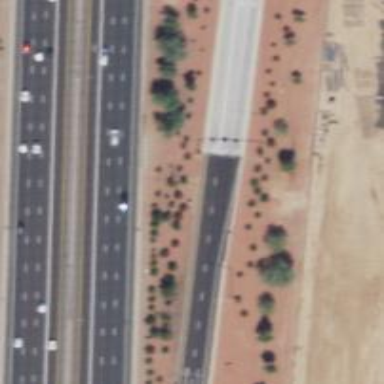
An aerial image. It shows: Asphalt motorway link.